Question: My requirements:
1) I need to draw a graph with date as xAxis and tracking result value as yAxis in which I need multiple points indicated for a day for different-2 time tracking and a scatter graph that is drawn on the basis of the average for that particular day as in iMoodJournal App.

2) I need to export the graph to image or customised pdf in which I need the full graph not only the graph that is displayed on the screen means I need the hidden part as scroll also in the image.
I am succeeded to export to image as the graph is displaying on screen.
Thanks in advance
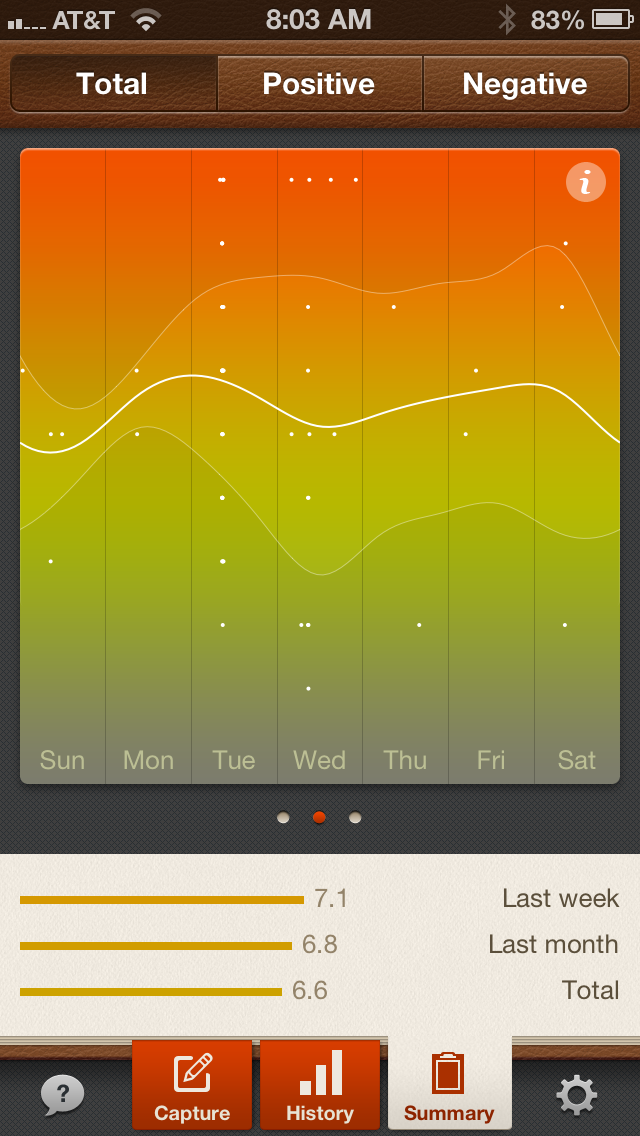
Answer: We can use the following code to take screen shot of the part of the graph which is not visible:
'''
- (IBAction) renderScrollViewToImage
{
UIImage* image = nil;
UIGraphicsBeginImageContext(_scrollView.contentSize);
{
CGPoint savedContentOffset = _scrollView.contentOffset;
CGRect savedFrame = _scrollView.frame;
_scrollView.contentOffset = CGPointZero;
_scrollView.frame = CGRectMake(0, 0, _scrollView.contentSize.width, _scrollView.contentSize.height);
[_scrollView.layer renderInContext: UIGraphicsGetCurrentContext()];
image = UIGraphicsGetImageFromCurrentImageContext();
_scrollView.contentOffset = savedContentOffset;
_scrollView.frame = savedFrame;
}
UIGraphicsEndImageContext();
if (image != nil) {
[UIImagePNGRepresentation(image) writeToFile: @"/tmp/test.png" atomically: YES];
system("open /tmp/test.png");
}
'''
}